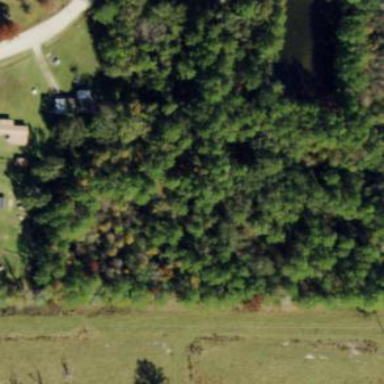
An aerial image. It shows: Mixed leaf woodland.